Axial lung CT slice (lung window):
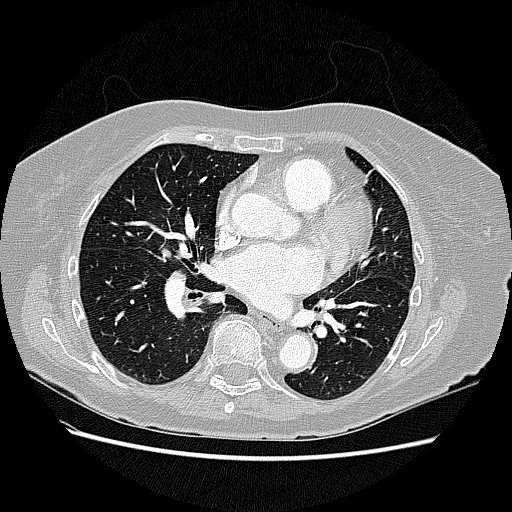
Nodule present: no